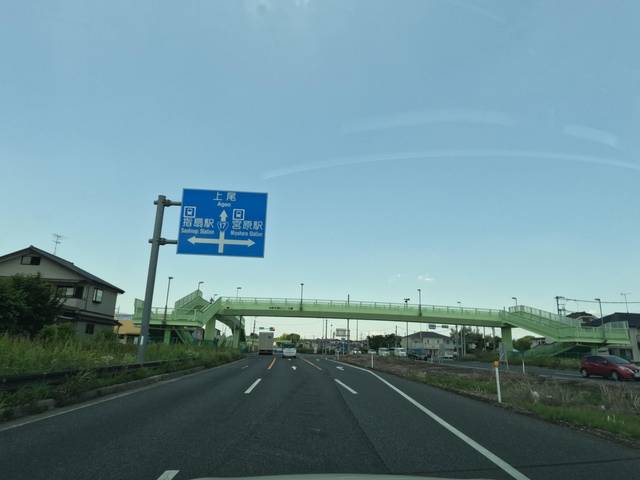
Region: Japan
Coordinates: 35.933, 139.591